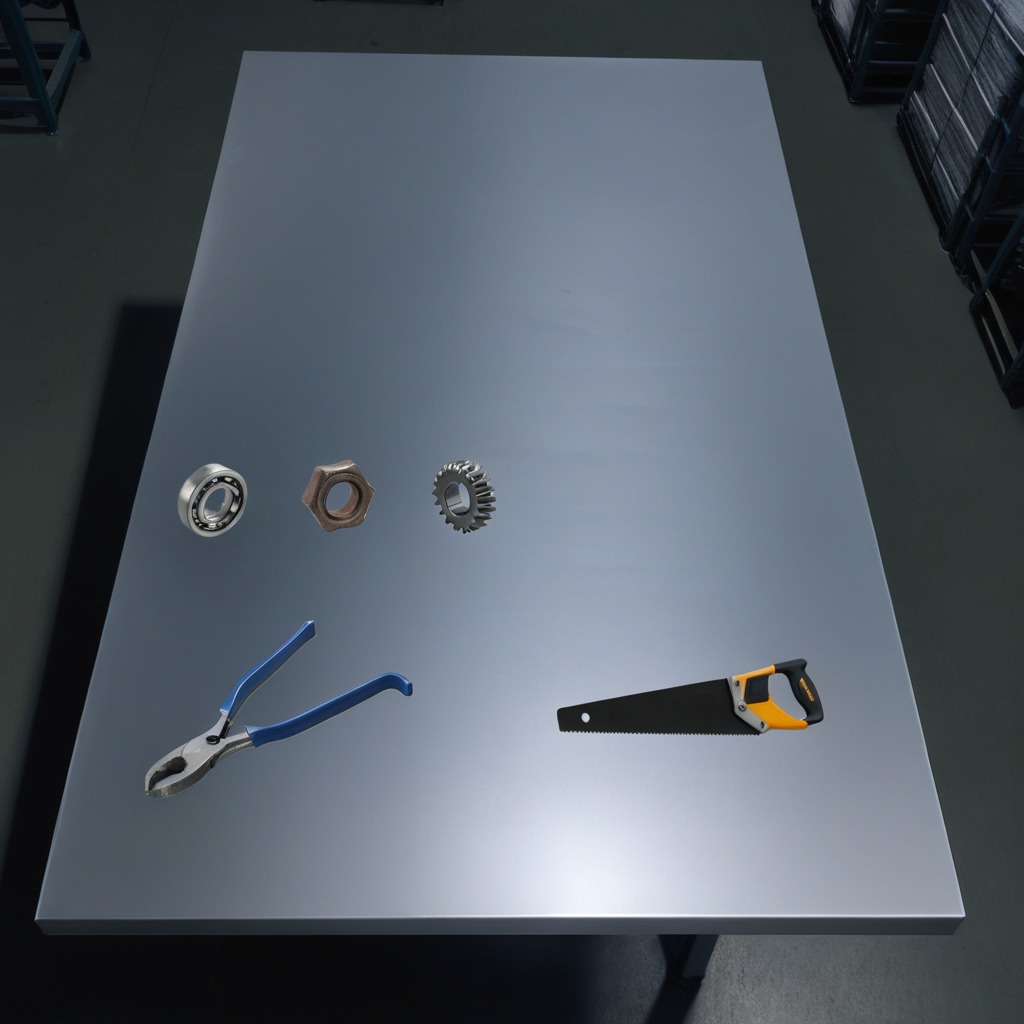
A metal ball bearing, a steel gear with teeth, a pair of pliers, a handheld metal saw, and a metal nut are lying on the tabletop.